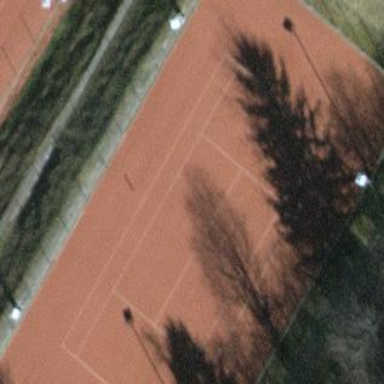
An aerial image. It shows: Tennis court on the leisure land pitch.